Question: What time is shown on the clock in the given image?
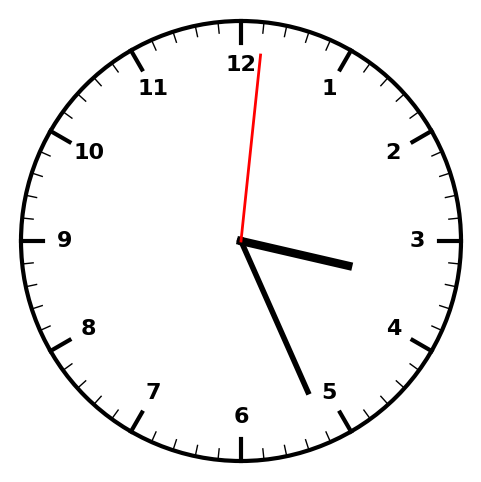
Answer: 03:26:01